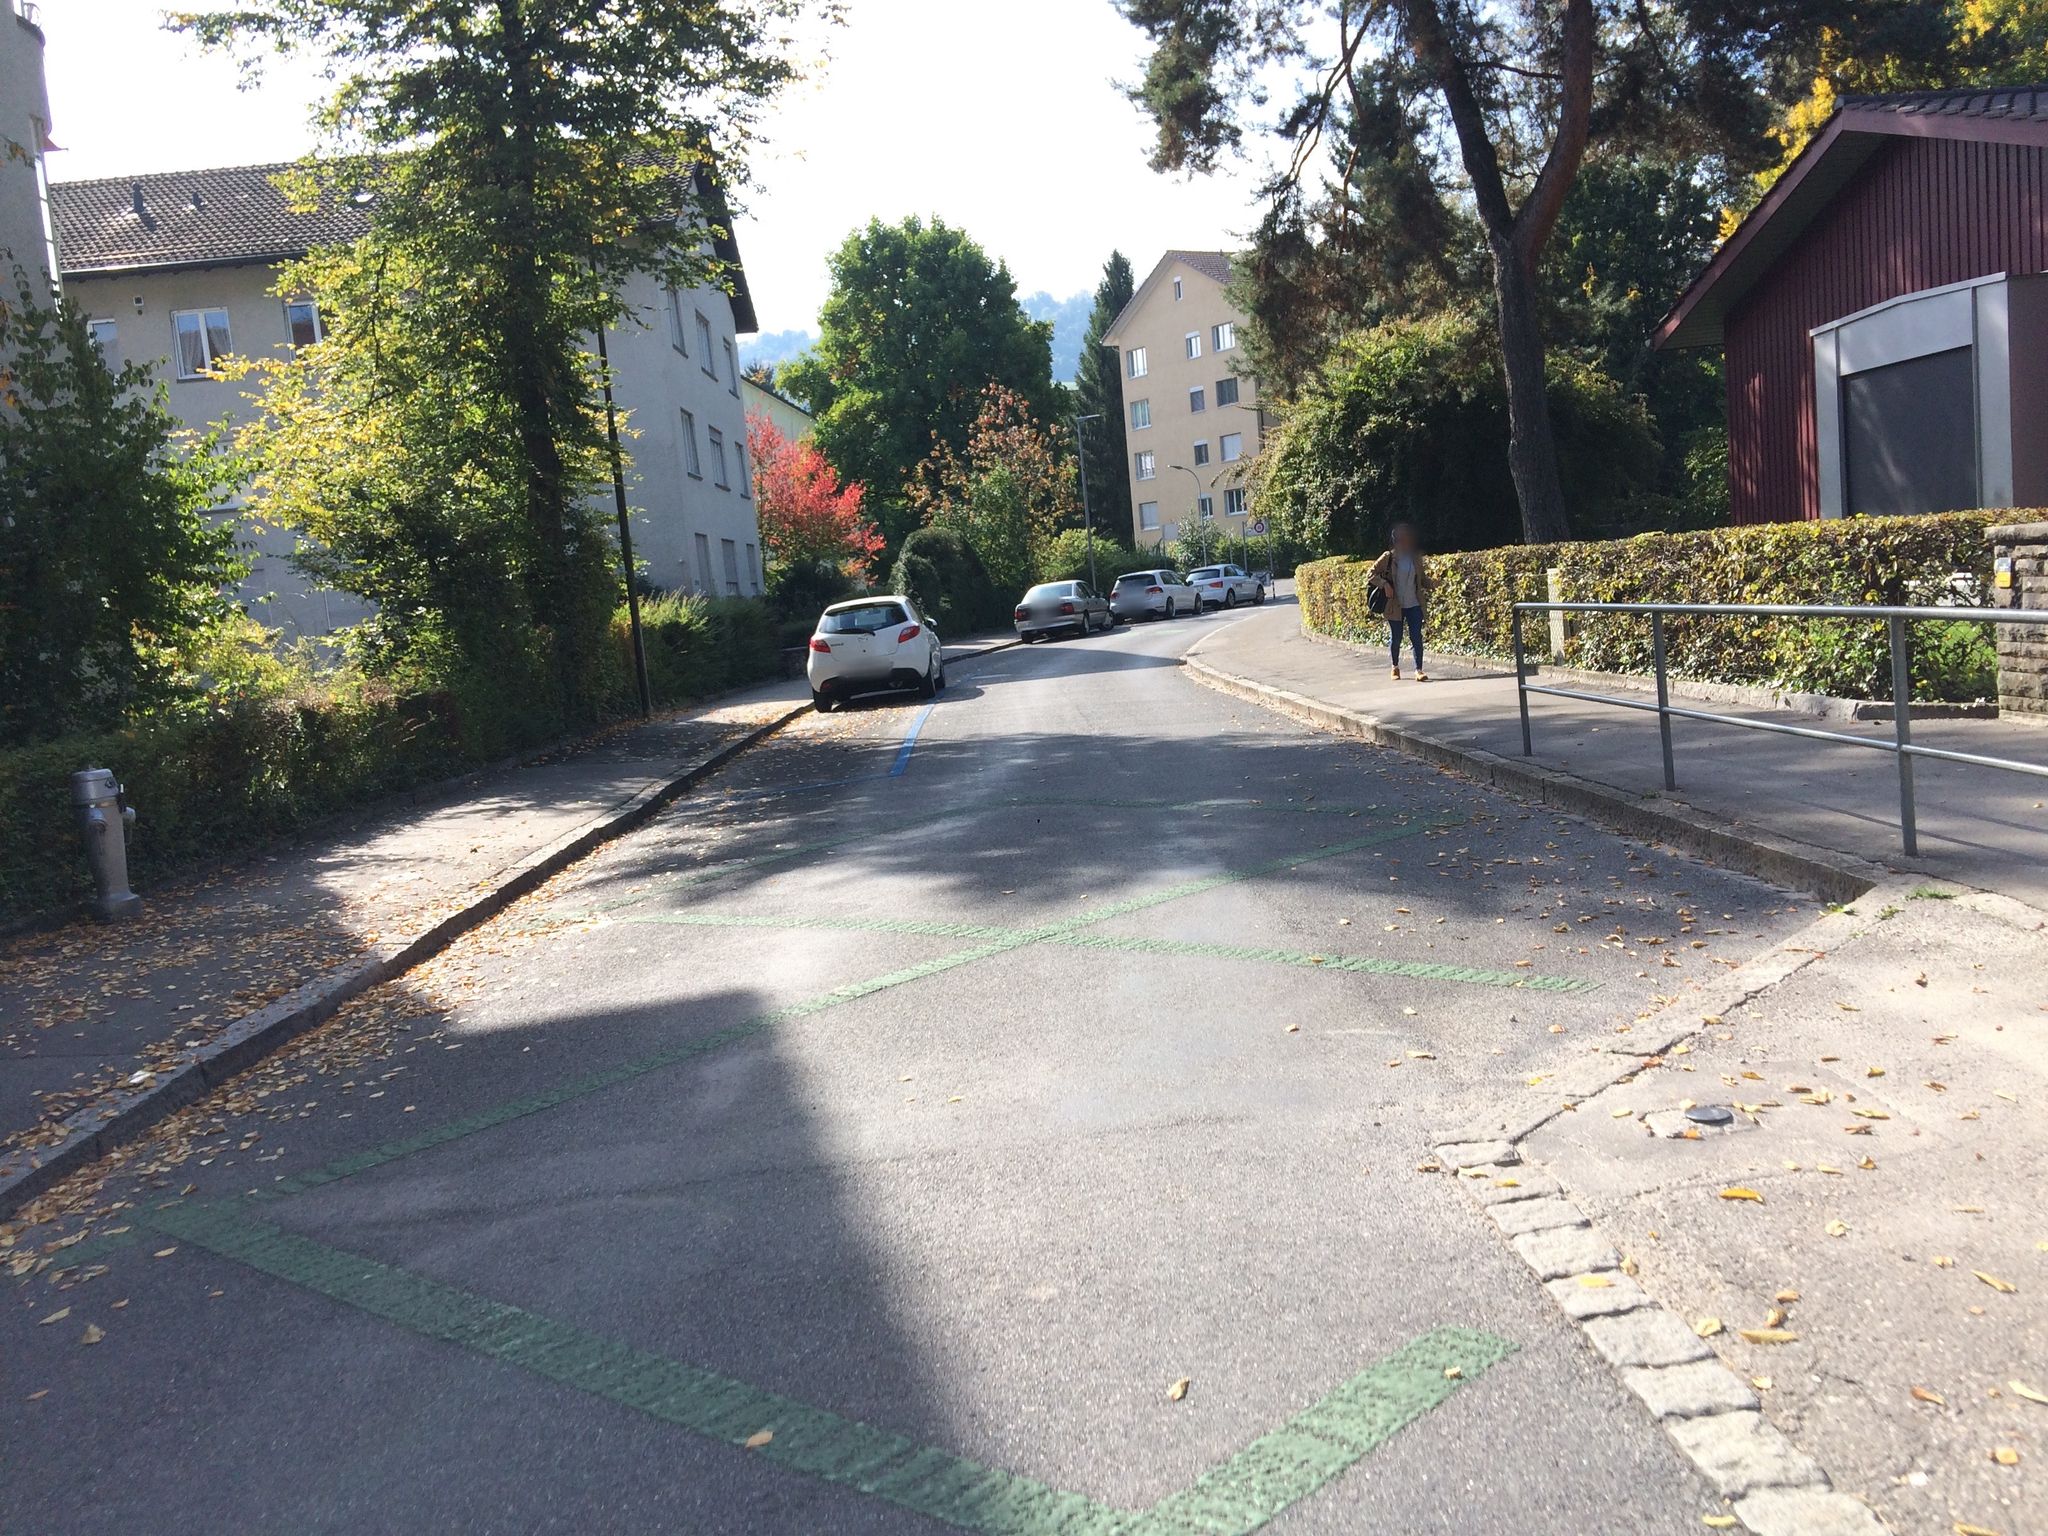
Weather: clear
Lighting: day
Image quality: good
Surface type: walking surface
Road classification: residential, living_street
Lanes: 1
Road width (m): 2
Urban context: urban centre
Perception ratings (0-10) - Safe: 6.05, Lively: 5.41, Beautiful: 8.93, Boring: 1.73, Depressing: 2.1, Wealthy: 5.2